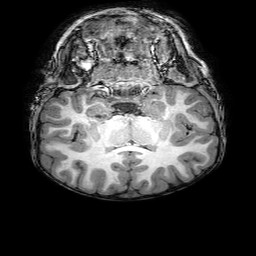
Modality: T1w
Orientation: sagittal
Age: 7
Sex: male
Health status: healthy